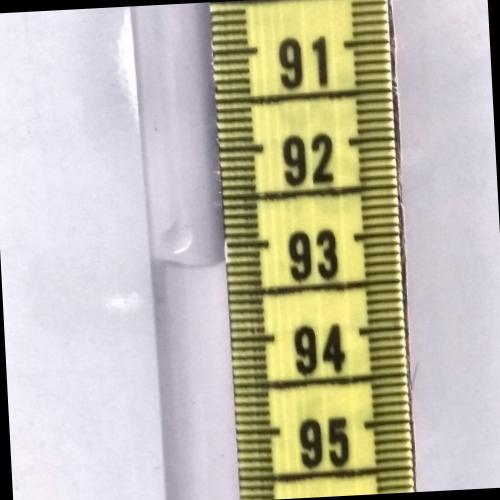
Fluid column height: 93.2 cm